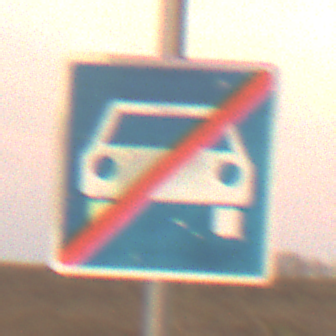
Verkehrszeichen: EndeKraftfahrstrasse
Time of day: SunriseSunset
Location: Outdoor (Nature)
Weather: PartlyCloudy
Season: NotSpecified
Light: Natural